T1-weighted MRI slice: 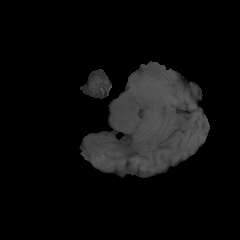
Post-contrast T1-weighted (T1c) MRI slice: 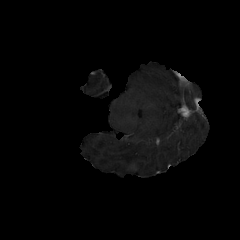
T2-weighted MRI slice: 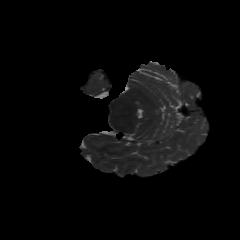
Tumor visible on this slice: no